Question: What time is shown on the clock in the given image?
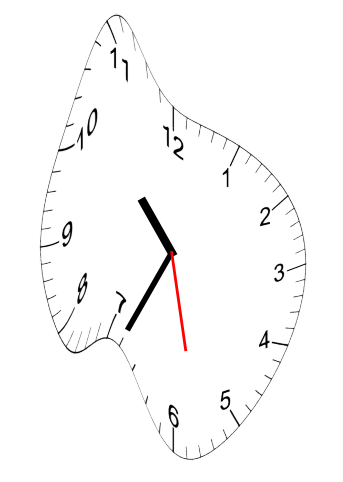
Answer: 10:34:28